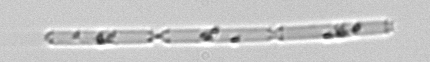
Label: Cerataulina_pelagica